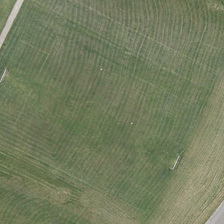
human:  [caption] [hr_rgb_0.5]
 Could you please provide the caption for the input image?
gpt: a road is in a piece of green meadow .

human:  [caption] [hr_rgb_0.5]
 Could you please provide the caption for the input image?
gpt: a road is in a piece of green meadow .

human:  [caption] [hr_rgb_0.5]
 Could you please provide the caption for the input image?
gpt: a road is in a piece of green meadow .

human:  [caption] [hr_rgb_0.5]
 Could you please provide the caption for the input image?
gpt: a road is in a piece of green meadow .

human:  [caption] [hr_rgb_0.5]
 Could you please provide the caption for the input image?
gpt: a road is in a piece of green meadow .